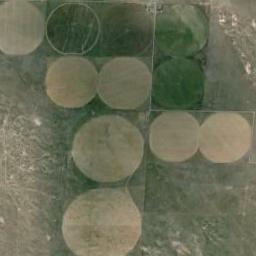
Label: circular_farmland